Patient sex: M
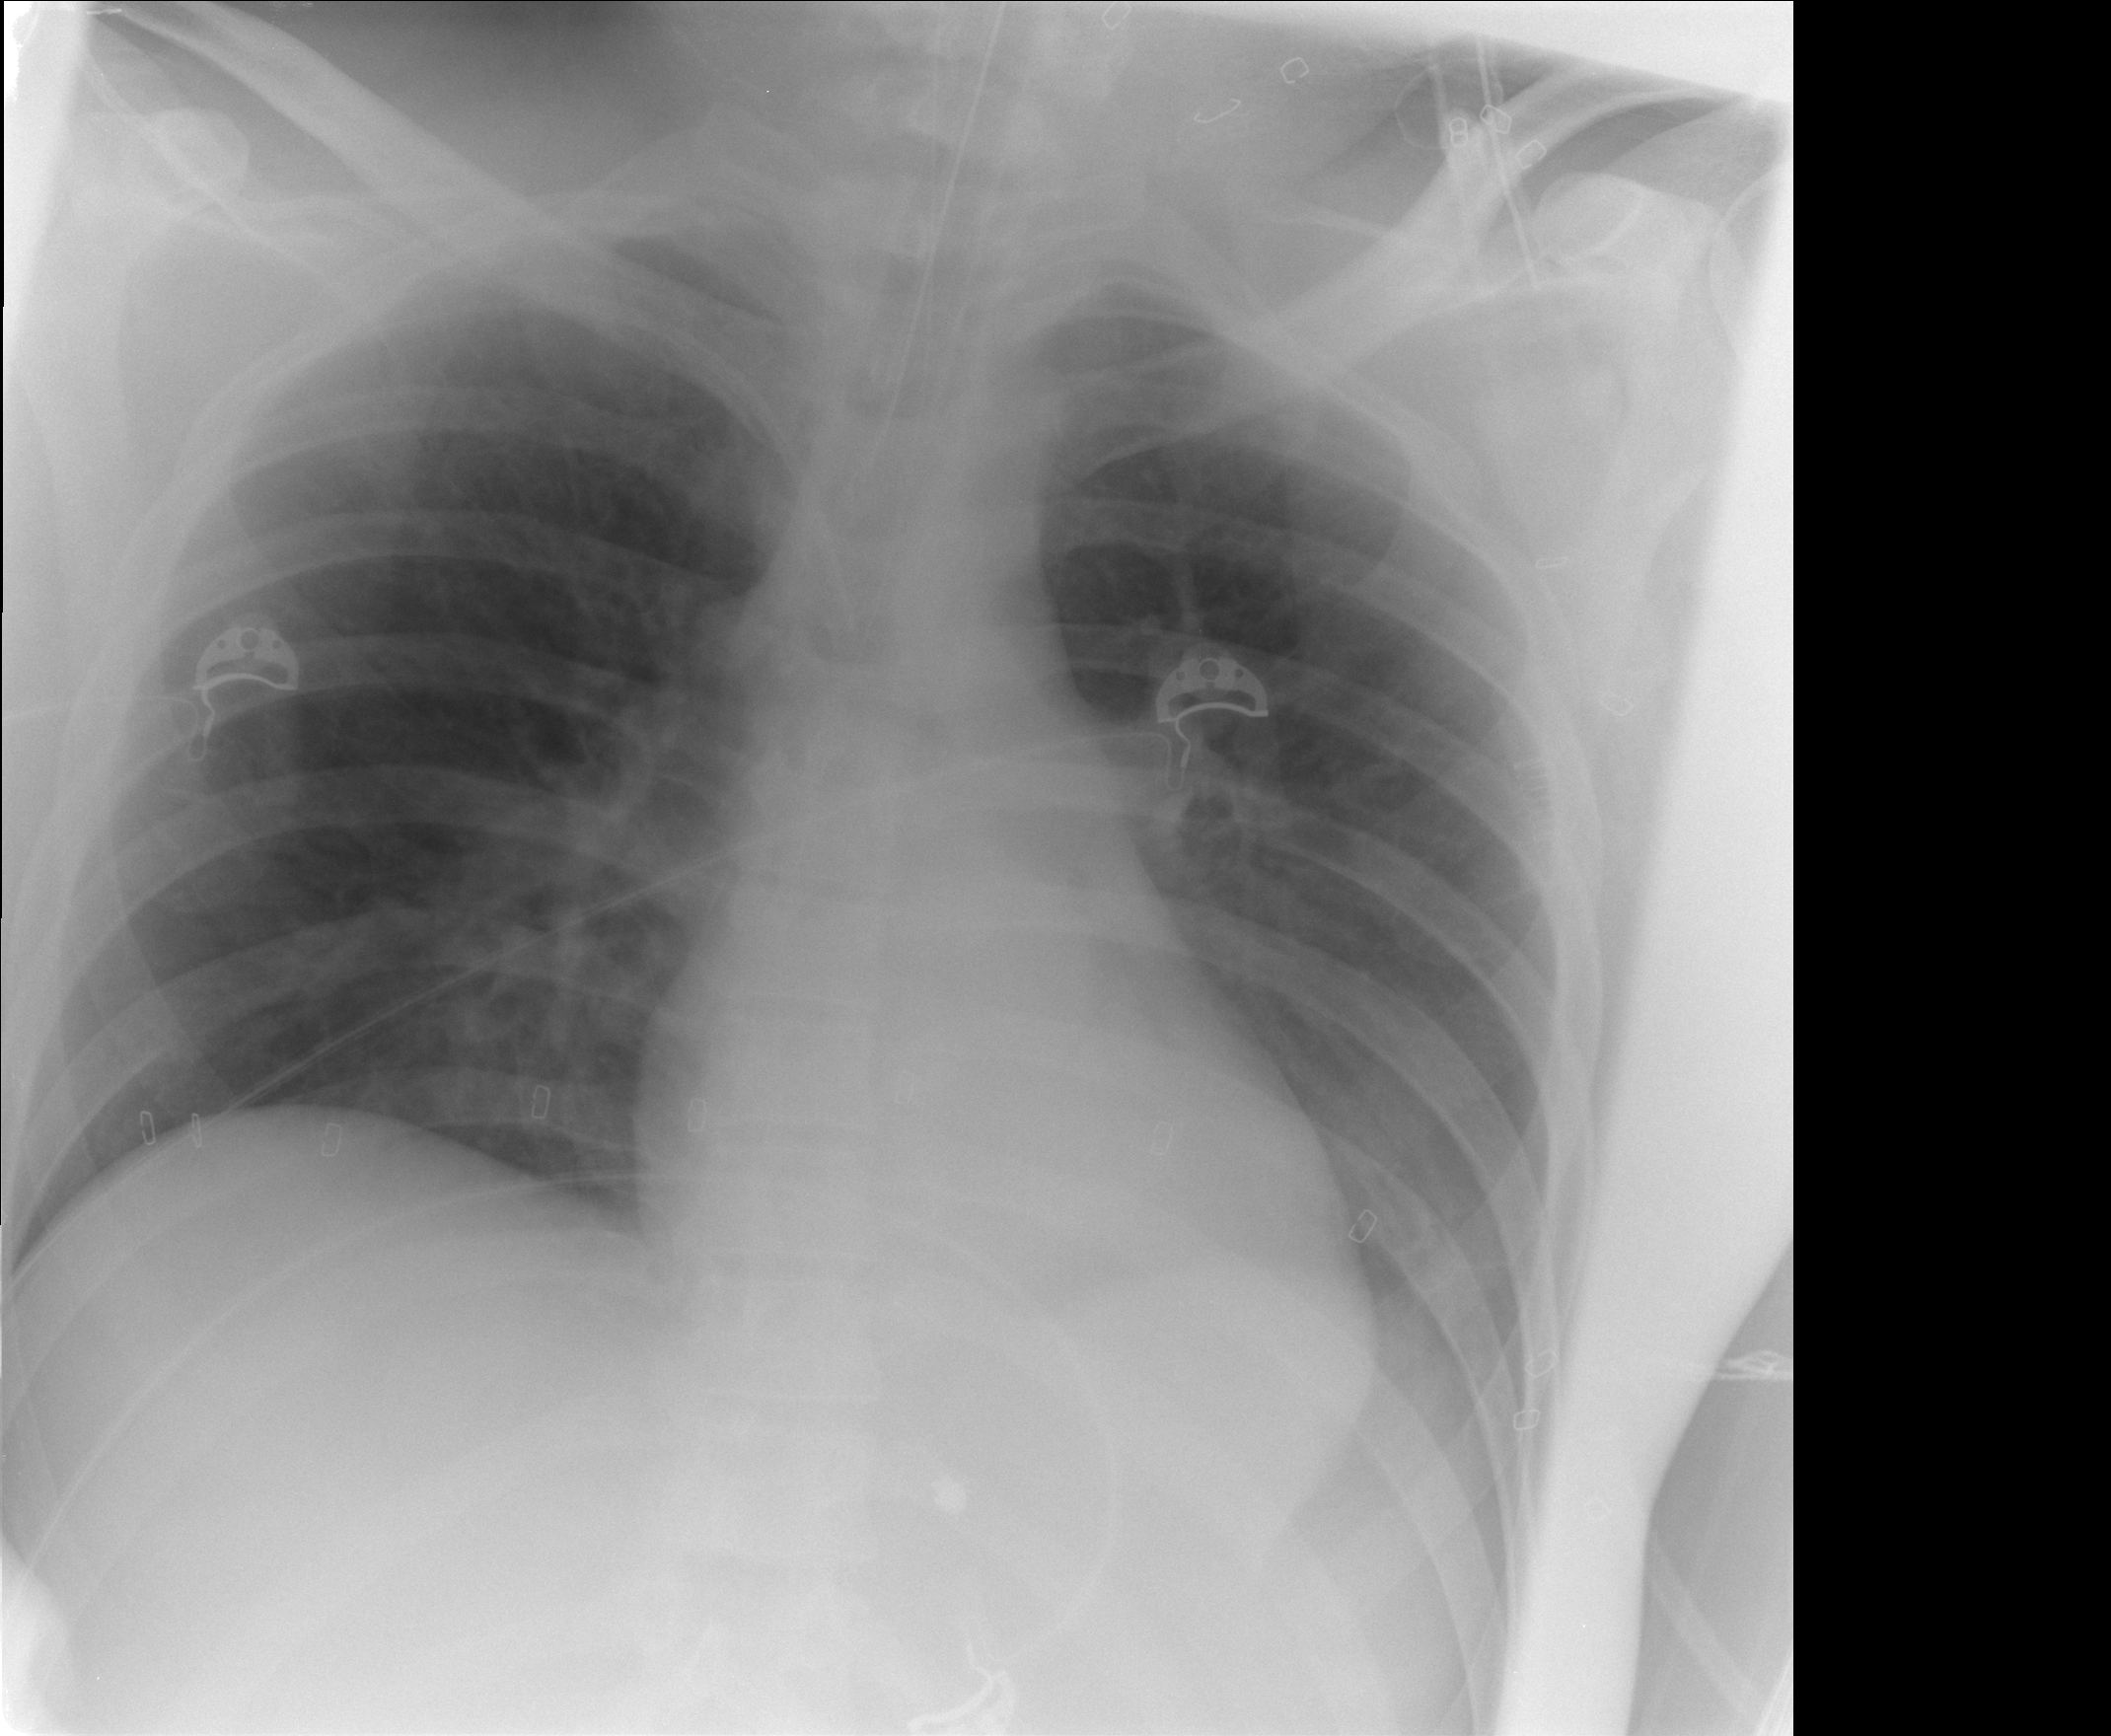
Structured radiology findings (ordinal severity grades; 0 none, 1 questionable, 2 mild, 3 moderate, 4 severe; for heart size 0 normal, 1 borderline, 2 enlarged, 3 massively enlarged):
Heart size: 0
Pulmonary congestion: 0
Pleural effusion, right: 0
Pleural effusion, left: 0
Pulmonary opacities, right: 1
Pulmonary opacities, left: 1
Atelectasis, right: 0
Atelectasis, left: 0